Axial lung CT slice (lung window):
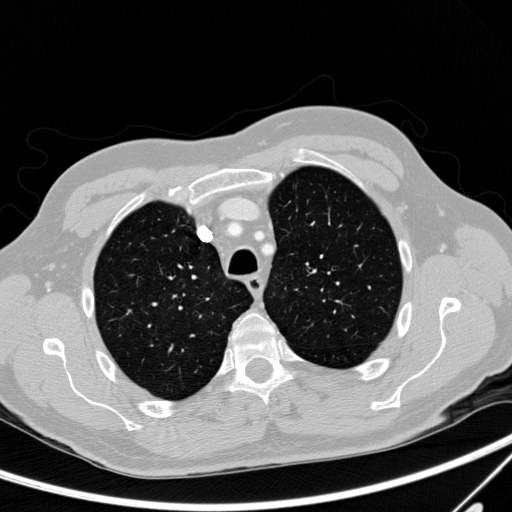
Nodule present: no